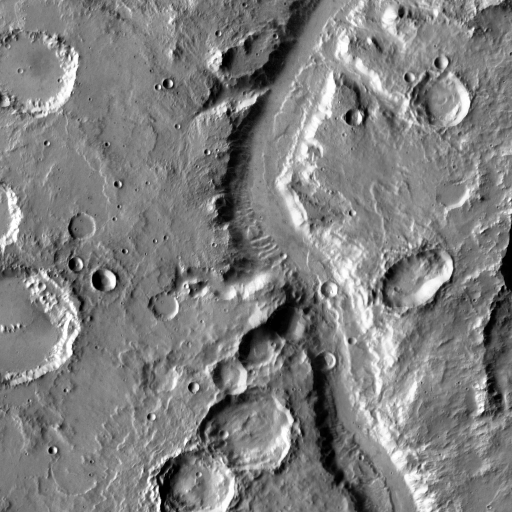
Crater classes present: Background, Other, Layered, Buried, Secondary